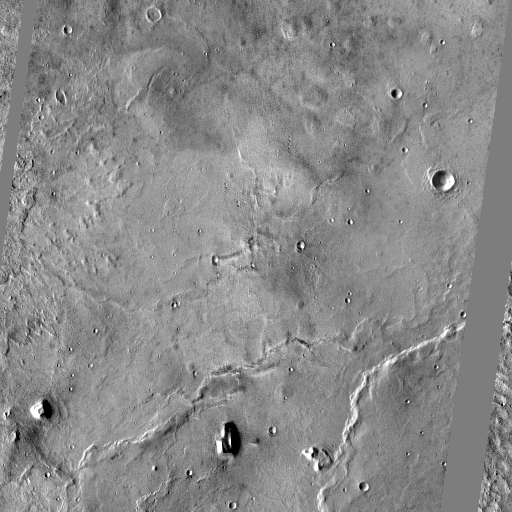
Crater classes present: Background, Other, Secondary